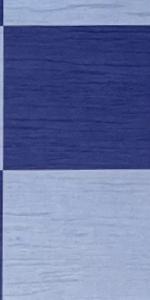
Label: Empty